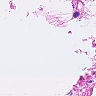
Metastatic tissue present: no